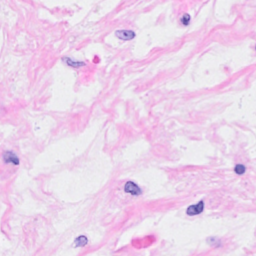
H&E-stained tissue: Breast